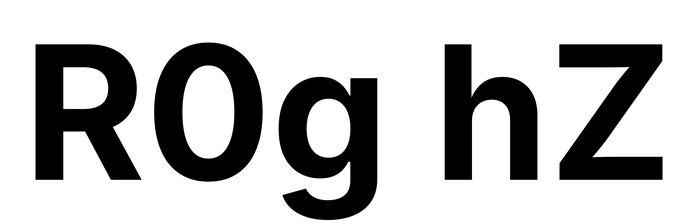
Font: Inter_Bold